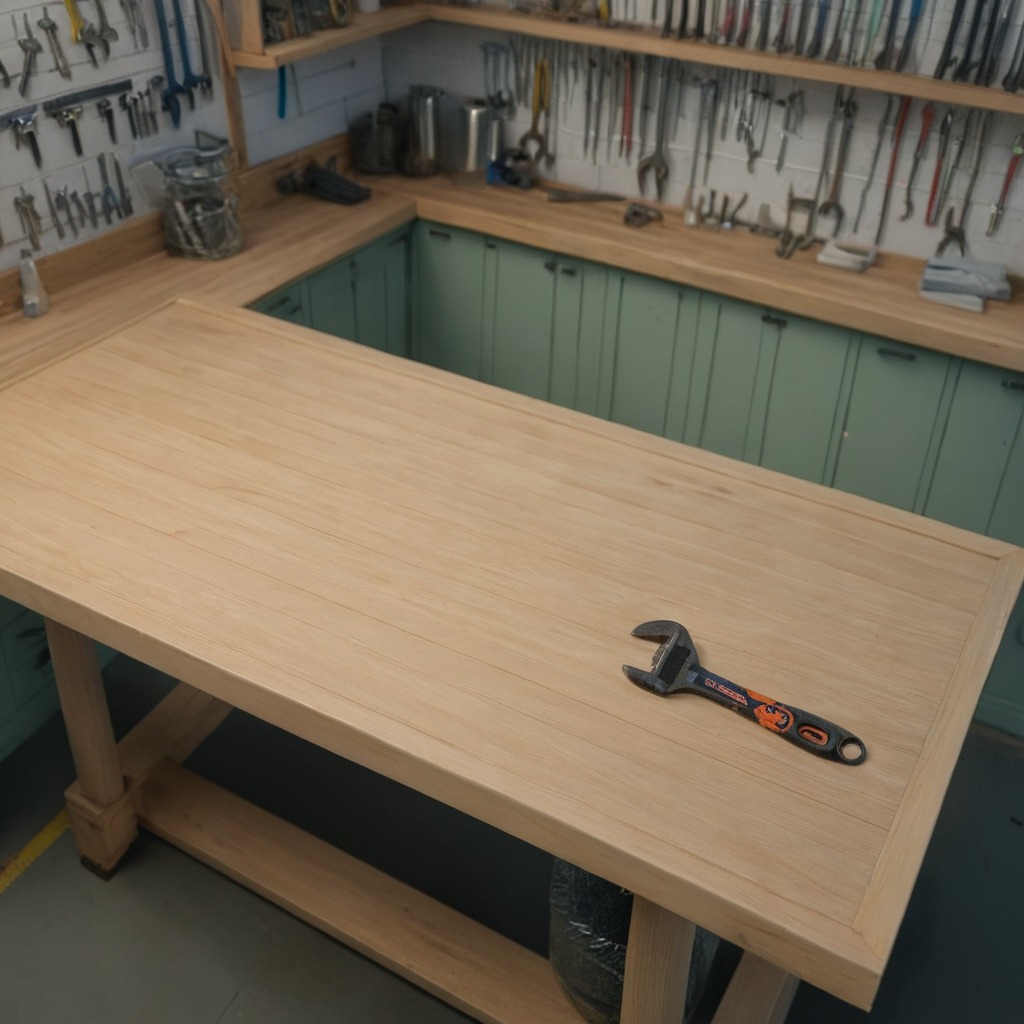
An wrench lies on a workbench inside a coastal fishing gear workshop.